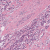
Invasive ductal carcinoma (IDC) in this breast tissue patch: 1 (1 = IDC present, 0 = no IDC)